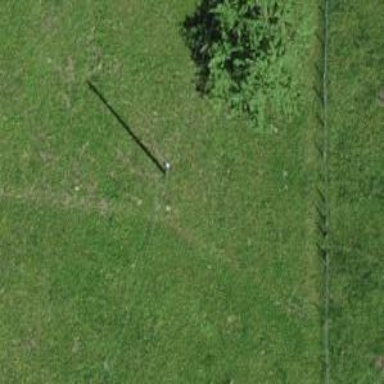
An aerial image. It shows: Minor power line.